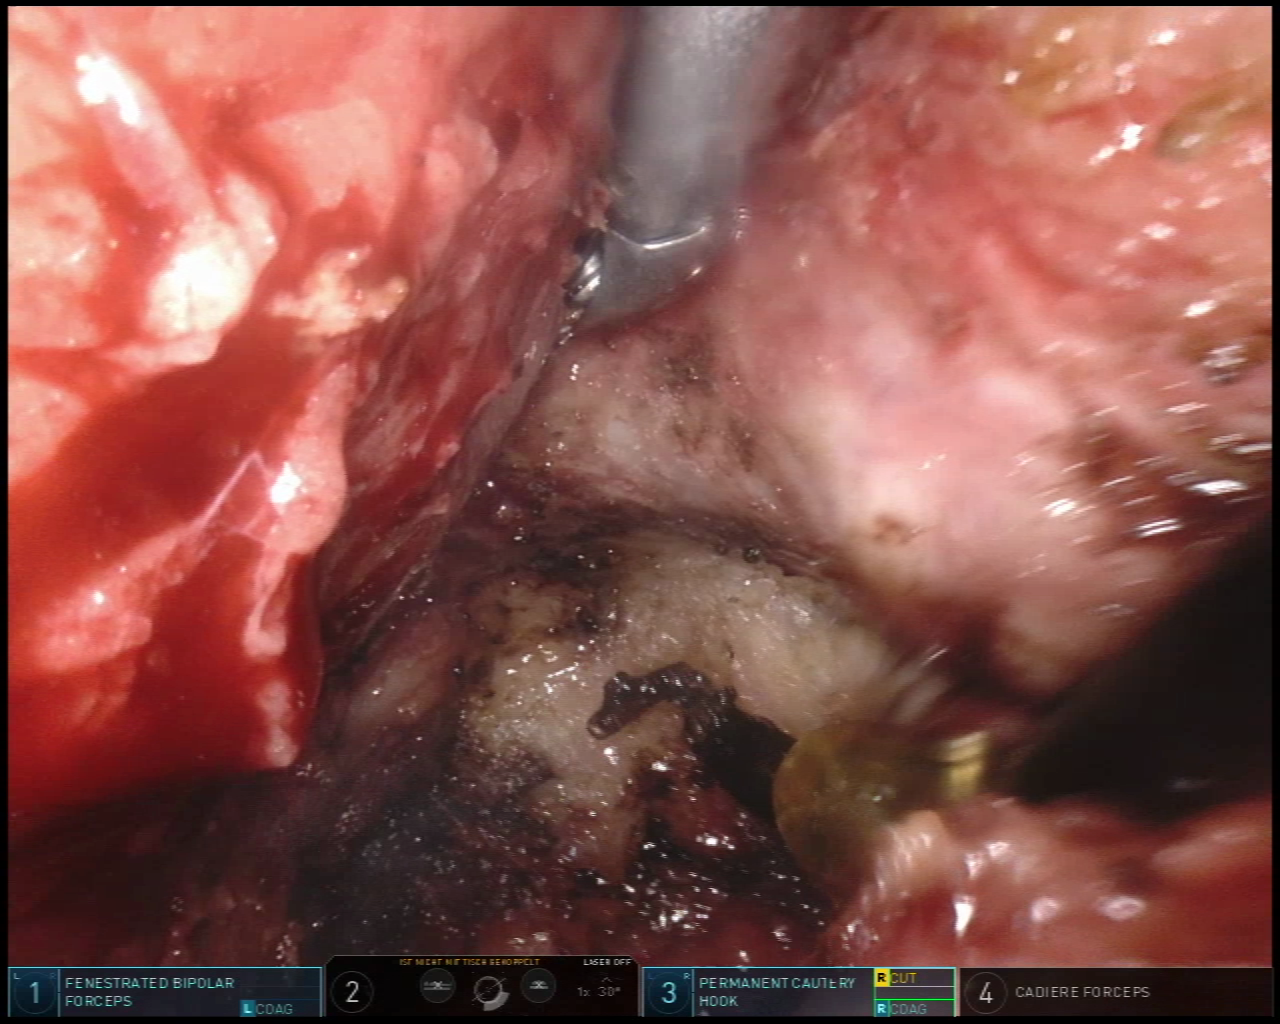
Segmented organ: vesicular_glands
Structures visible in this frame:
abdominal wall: no
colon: no
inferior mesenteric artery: no
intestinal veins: no
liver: no
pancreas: no
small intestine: no
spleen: no
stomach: no
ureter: no
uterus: no
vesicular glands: yes